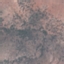
Land use / land cover: HerbaceousVegetation